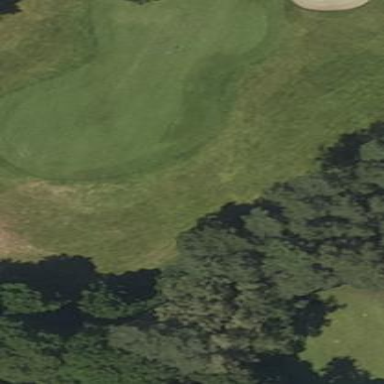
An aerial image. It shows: Golf green.